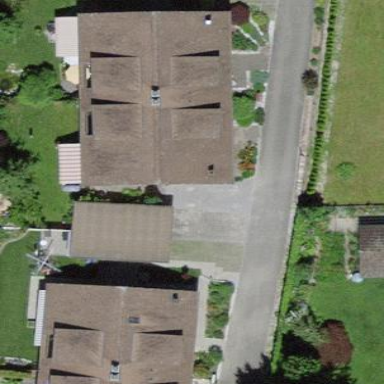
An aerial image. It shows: Terrace-style building with gabled roof.